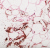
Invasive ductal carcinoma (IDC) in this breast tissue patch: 0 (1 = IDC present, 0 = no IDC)